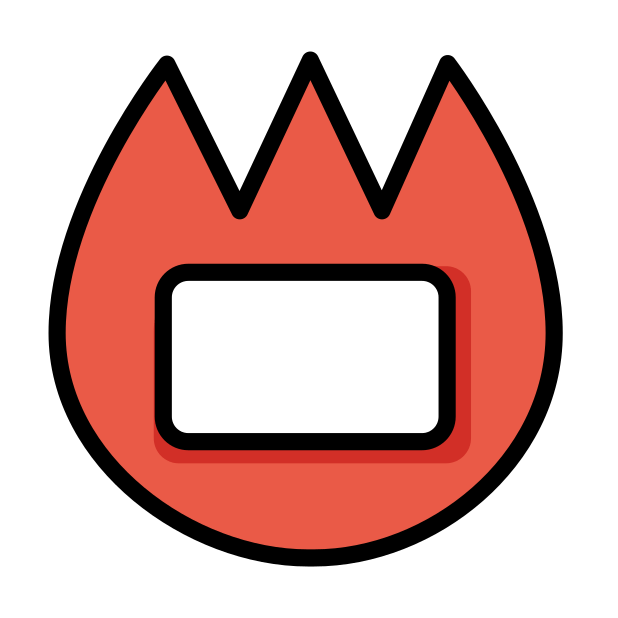
name badge